Question: normaly when I want to determine the number of vertices for a graph I only need to write in my script :
'''
library(igraph)
vcount('name of your graph')
'''
And then I have it.
The thing is that I'm trying to determine the number vertices for each cluster (community) and I have no idea how to do it. Is there any function in igraph that could help me to do it?
Here's my code so far :
'''
library(igraphdata)
library(igraph)
data("UKfaculty")
newgraph <- as.undirected(UKfaculty)
cluster <- cluster_louvain(newgraph)
plot(newgraph, vertex.color=rainbow(5, alpha=0.6)[cluster$membership])
'''

Is there any function in igraph that could help me to determine the number of vertices per cluster?
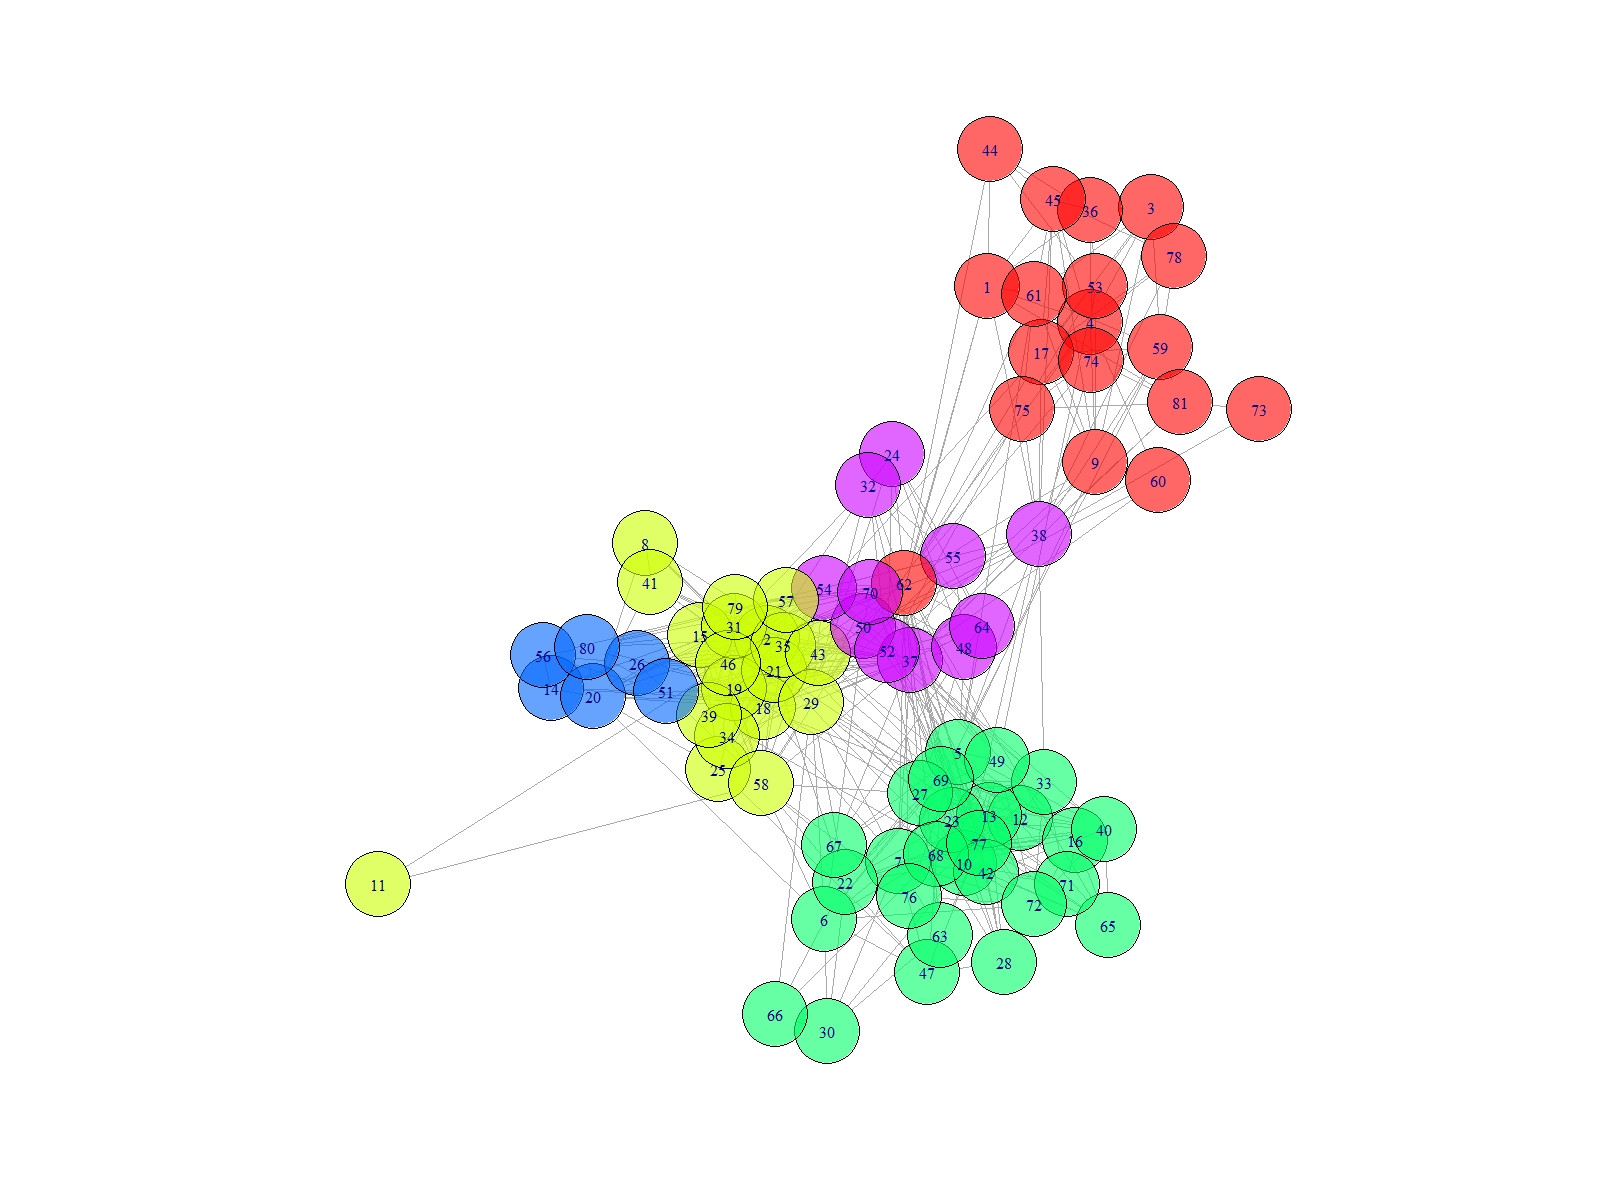
Answer: I think this may do what you want. First, assign the community membership to the nodes:
'''
V(newgraph)$community <- membership(cluster)
'''
Now you can make a subgraph based on community and apply 'vcount' to it:
'''
vcount(induced_subgraph(newgraph, v = V(newgraph)$community == 1))
[1] 18
'''
And use 'sapply' to get the count for all 5 communities:
'''
sapply(1:5, function(x) vcount(induced_subgraph(newgraph, v = V(newgraph)$community == x)))
[1] 18 19 27 6 11
'''